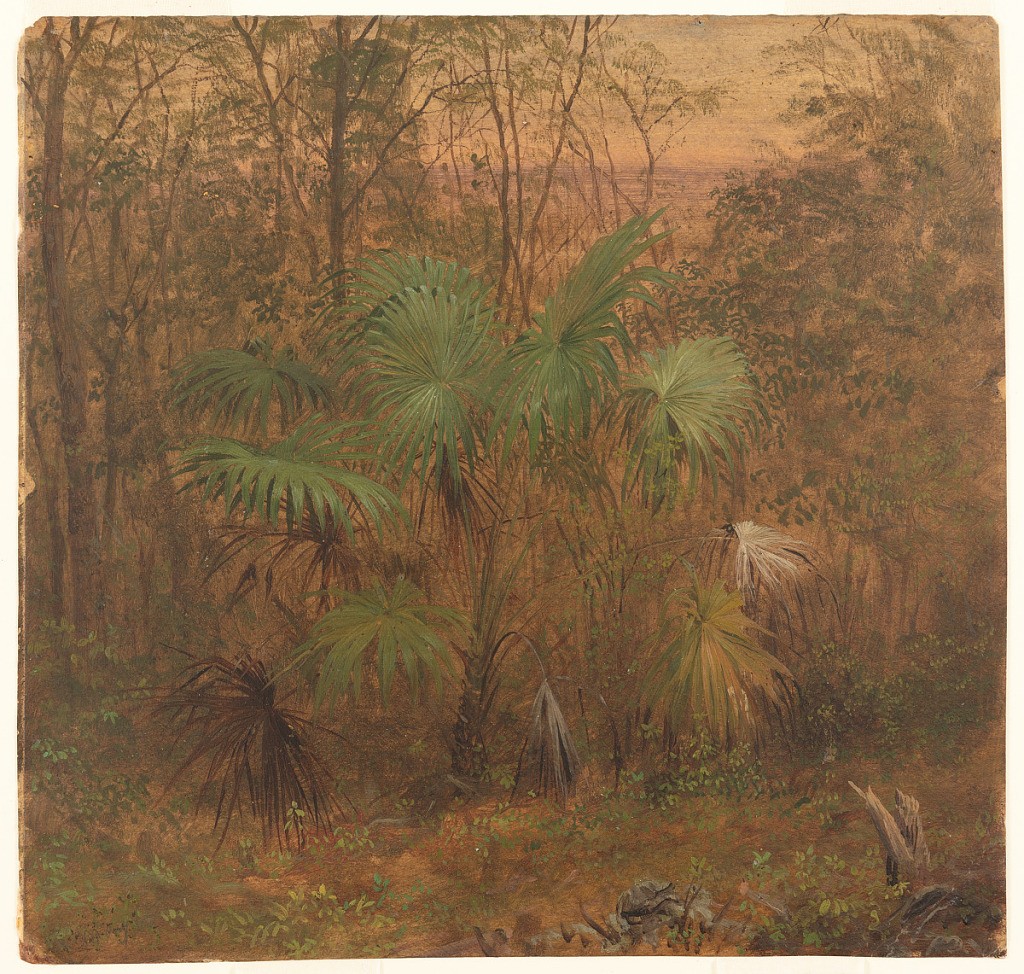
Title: Thatch Palm, Jamaica
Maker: Frederic Edwin Church, American, 1826–1900
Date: May 1865
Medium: Brush and oil, graphite on paperboard
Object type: Drawing
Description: Botanical sketch of a thatch palm in the dense Jamaican jungle, rendered with a high level of finish. Trees and other foliage backdrop the palm while, in the distance, the twilight sky glows in warm hues of orange, green, and yellow.